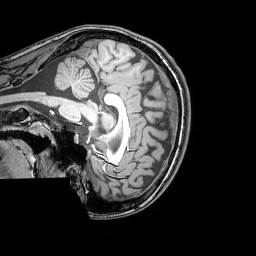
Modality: T1w
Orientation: sagittal
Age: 23
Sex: female
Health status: healthy
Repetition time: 0.081 s
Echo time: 0.037 s